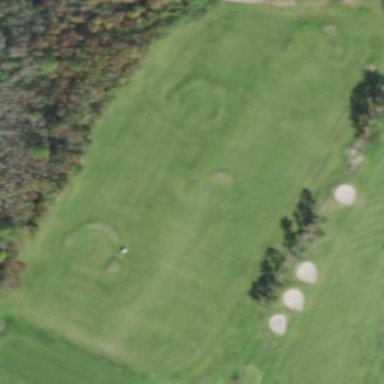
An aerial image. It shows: Driving range for golf on grass.